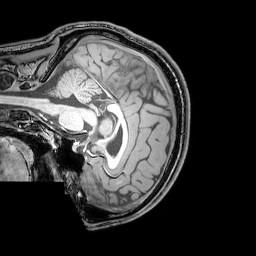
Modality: T1w
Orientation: sagittal
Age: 20
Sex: male
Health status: healthy
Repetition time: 0.081 s
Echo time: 0.037 s